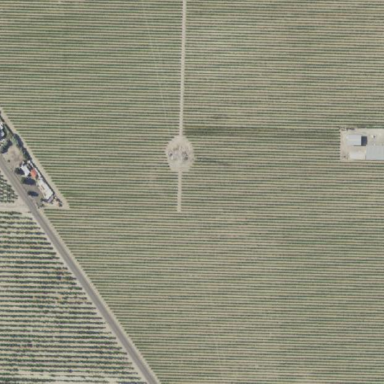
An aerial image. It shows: Vineyard.